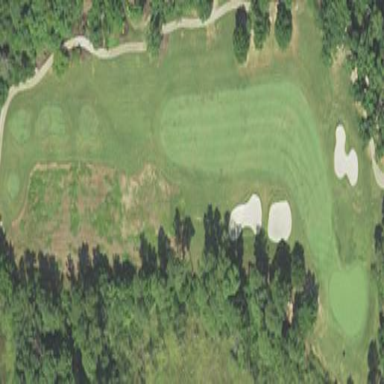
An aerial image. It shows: Area with grass used as rough in golf course.